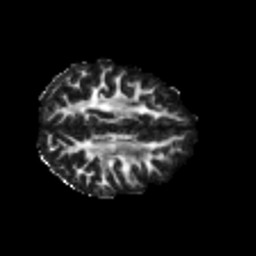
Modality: FA
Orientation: axial
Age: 22
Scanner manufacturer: philips
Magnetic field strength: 3 T
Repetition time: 8.6 s
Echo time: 0.127 s